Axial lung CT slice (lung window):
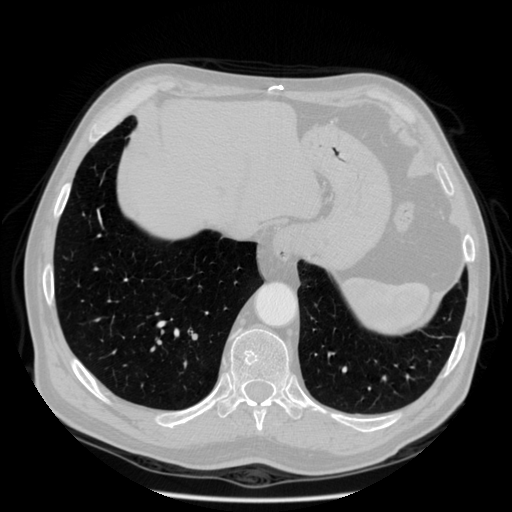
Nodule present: no